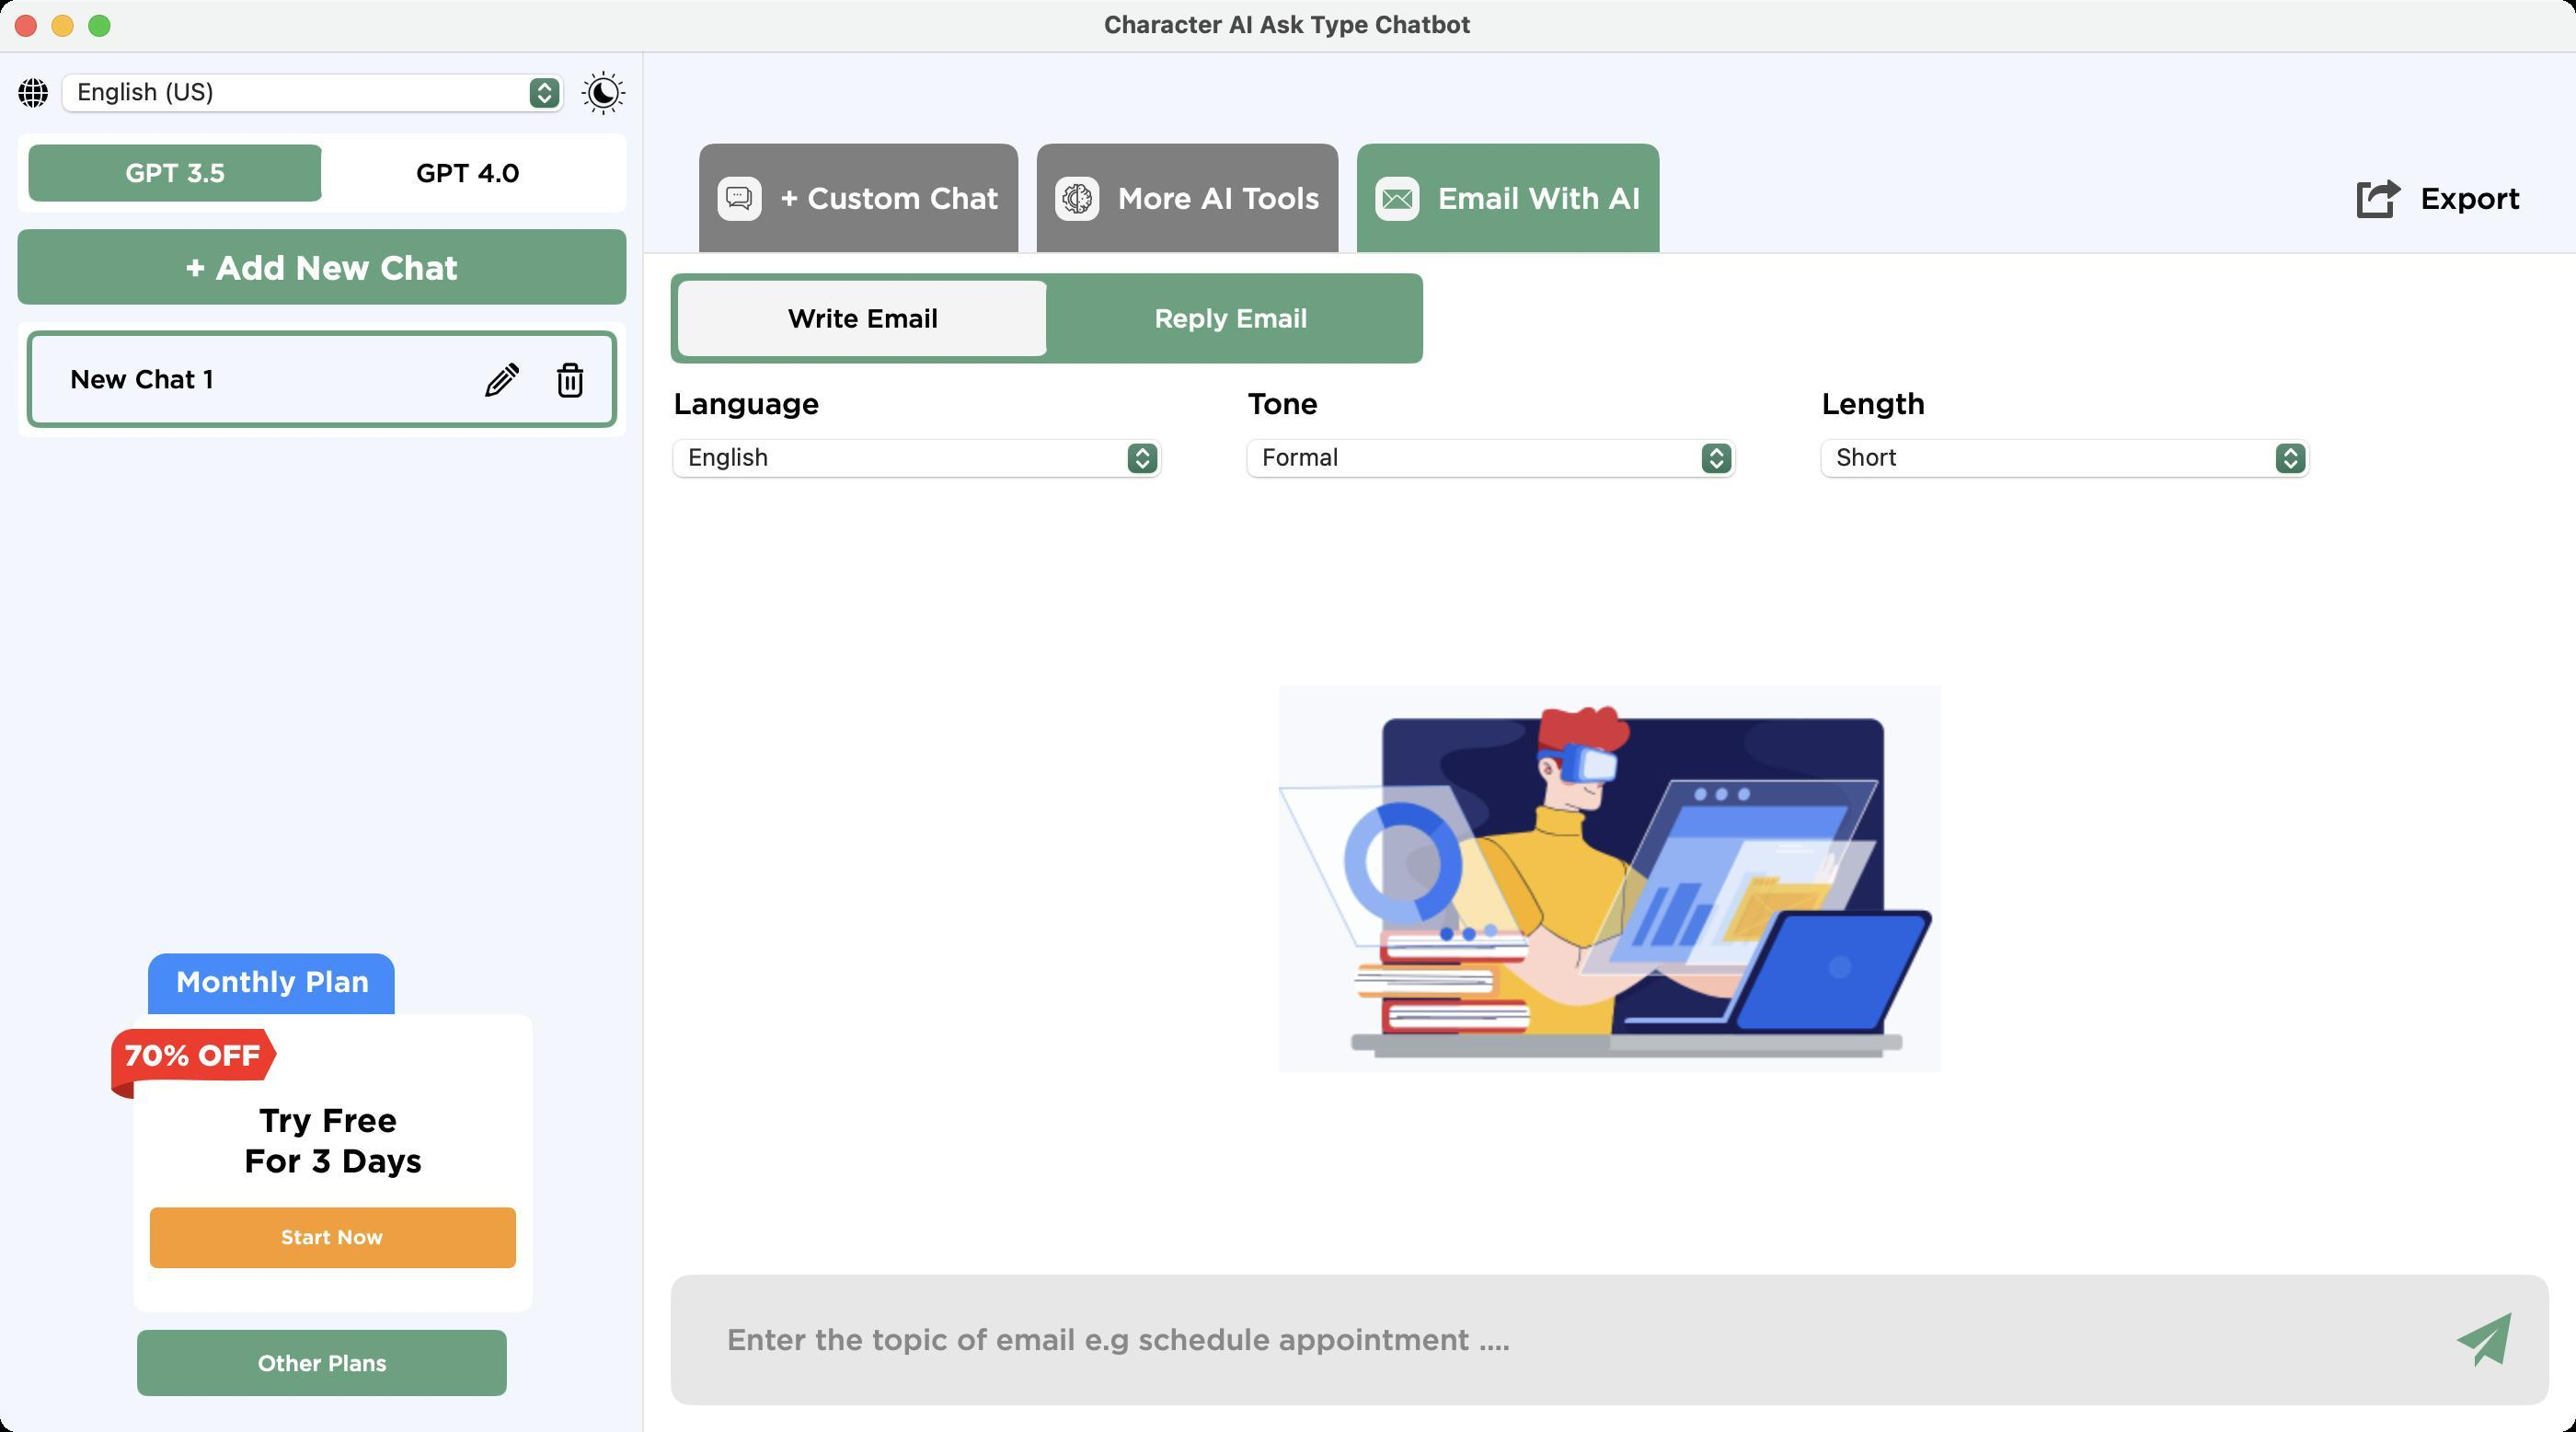
Accessibility tree:
{"name": "Character_AI_Ask_Type_Chatbot", "role": "AXWindow", "description": null, "role_description": "standard window", "value": null, "position": "164.00;146.00", "size": "1400;778", "children": [{"name": null, "role": "AXGroup", "description": null, "role_description": "group", "value": null, "position": "0.00;0.00", "size": "1400;778", "children": [{"name": null, "role": "AXImage", "description": "imgLang", "role_description": "image", "value": null, "position": "10.00;42.50", "size": "16;16", "children": []}, {"name": null, "role": "AXPopUpButton", "description": null, "role_description": "pop up button", "value": "English (US)", "position": "34.00;40.50", "size": "272;20", "children": []}, {"name": null, "role": "AXButton", "description": "img-theme", "role_description": "button", "value": null, "position": "316.00;38.50", "size": "24;24", "children": []}, {"name": null, "role": "AXButton", "description": "GPT 3.5", "role_description": "button", "value": null, "position": "15.50;78.50", "size": "160;31", "children": []}, {"name": null, "role": "AXButton", "description": "GPT 4.0", "role_description": "button", "value": null, "position": "174.50;78.50", "size": "160;31", "children": []}, {"name": null, "role": "AXButton", "description": "+ Custom Chat", "role_description": "button", "value": null, "position": "380.00;78.00", "size": "174;60", "children": []}, {"name": null, "role": "AXButton", "description": "More AI Tools", "role_description": "button", "value": null, "position": "563.50;78.00", "size": "164;60", "children": []}, {"name": null, "role": "AXButton", "description": "Email With AI", "role_description": "button", "value": null, "position": "737.50;78.00", "size": "164;60", "children": []}, {"name": null, "role": "AXButton", "description": "Export", "role_description": "button", "value": null, "position": "1281.00;97.50", "size": "89;21", "children": []}, {"name": null, "role": "AXButton", "description": "+ Add New Chat", "role_description": "button", "value": null, "position": "9.50;124.50", "size": "331;41", "children": []}, {"name": null, "role": "AXButton", "description": "Write Email", "role_description": "button", "value": null, "position": "368.50;152.50", "size": "201;41", "children": []}, {"name": null, "role": "AXButton", "description": "Reply Email", "role_description": "button", "value": null, "position": "568.50;152.50", "size": "201;41", "children": []}, {"name": null, "role": "AXScrollArea", "description": null, "role_description": "scroll area", "value": null, "position": "10.00;175.00", "size": "330;297", "children": [{"name": null, "role": "AXStaticText", "description": null, "role_description": "text", "value": "New Chat 1", "position": "28.00;188.00", "size": "220;36", "children": []}, {"name": null, "role": "AXButton", "description": "img-edit", "role_description": "button", "value": null, "position": "263.00;196.50", "size": "19;19", "children": []}, {"name": null, "role": "AXButton", "description": "img-bin", "role_description": "button", "value": null, "position": "302.00;196.50", "size": "15;20", "children": []}]}, {"name": null, "role": "AXStaticText", "description": null, "role_description": "text", "value": "Language", "position": "366.00;210.00", "size": "80;19", "children": []}, {"name": null, "role": "AXStaticText", "description": null, "role_description": "text", "value": "Tone", "position": "678.00;210.00", "size": "39;19", "children": []}, {"name": null, "role": "AXStaticText", "description": null, "role_description": "text", "value": "Length", "position": "990.00;210.00", "size": "57;19", "children": []}, {"name": null, "role": "AXPopUpButton", "description": null, "role_description": "pop up button", "value": "English", "position": "366.00;239.00", "size": "265;20", "children": []}, {"name": null, "role": "AXPopUpButton", "description": null, "role_description": "pop up button", "value": "Formal", "position": "678.00;239.00", "size": "265;20", "children": []}, {"name": null, "role": "AXPopUpButton", "description": null, "role_description": "pop up button", "value": "Short", "position": "990.00;239.00", "size": "265;20", "children": []}, {"name": null, "role": "AXImage", "description": "img-email-bg", "role_description": "image", "value": null, "position": "695.00;372.50", "size": "360;210", "children": []}, {"name": null, "role": "AXButton", "description": "img-buy", "role_description": "button", "value": null, "position": "60.50;518.00", "size": "229;195", "children": []}, {"name": null, "role": "AXButton", "description": "Other Plans", "role_description": "button", "value": null, "position": "74.50;722.50", "size": "201;36", "children": []}, {"name": null, "role": "AXStaticText", "description": null, "role_description": "text", "value": "Enter the topic of email e.g schedule appointment ....", "position": "395.00;718.50", "size": "426;19", "children": []}, {"name": null, "role": "AXTextField", "description": null, "role_description": "text field", "value": "", "position": "395.00;718.50", "size": "920;19", "children": []}, {"name": null, "role": "AXButton", "description": "img-send", "role_description": "button", "value": null, "position": "1335.00;713.00", "size": "30;30", "children": []}]}, {"name": null, "role": "AXButton", "description": null, "role_description": "close button", "value": null, "position": "7.00;6.00", "size": "14;16", "children": []}, {"name": null, "role": "AXButton", "description": null, "role_description": "full screen button", "value": null, "position": "47.00;6.00", "size": "14;16", "children": [{"name": null, "role": "AXGroup", "description": null, "role_description": "group", "value": null, "position": "47.00;6.00", "size": "14;16", "children": [{"name": null, "role": "AXGroup", "description": null, "role_description": "group", "value": null, "position": "47.00;6.00", "size": "14;16", "children": []}]}]}, {"name": null, "role": "AXButton", "description": null, "role_description": "minimize button", "value": null, "position": "27.00;6.00", "size": "14;16", "children": []}, {"name": null, "role": "AXStaticText", "description": null, "role_description": "text", "value": "Character AI Ask Type Chatbot", "position": "598.00;5.00", "size": "204;16", "children": []}]}